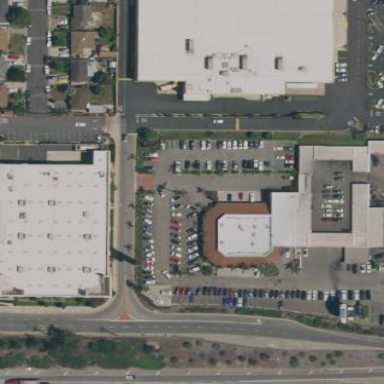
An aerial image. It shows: Commercial building used for car-related activities.